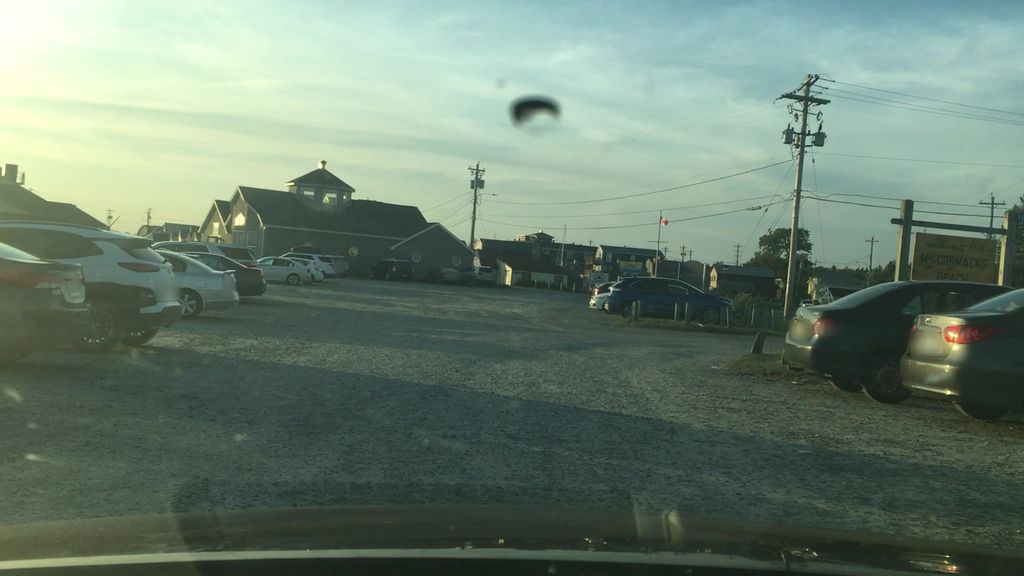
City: halifax